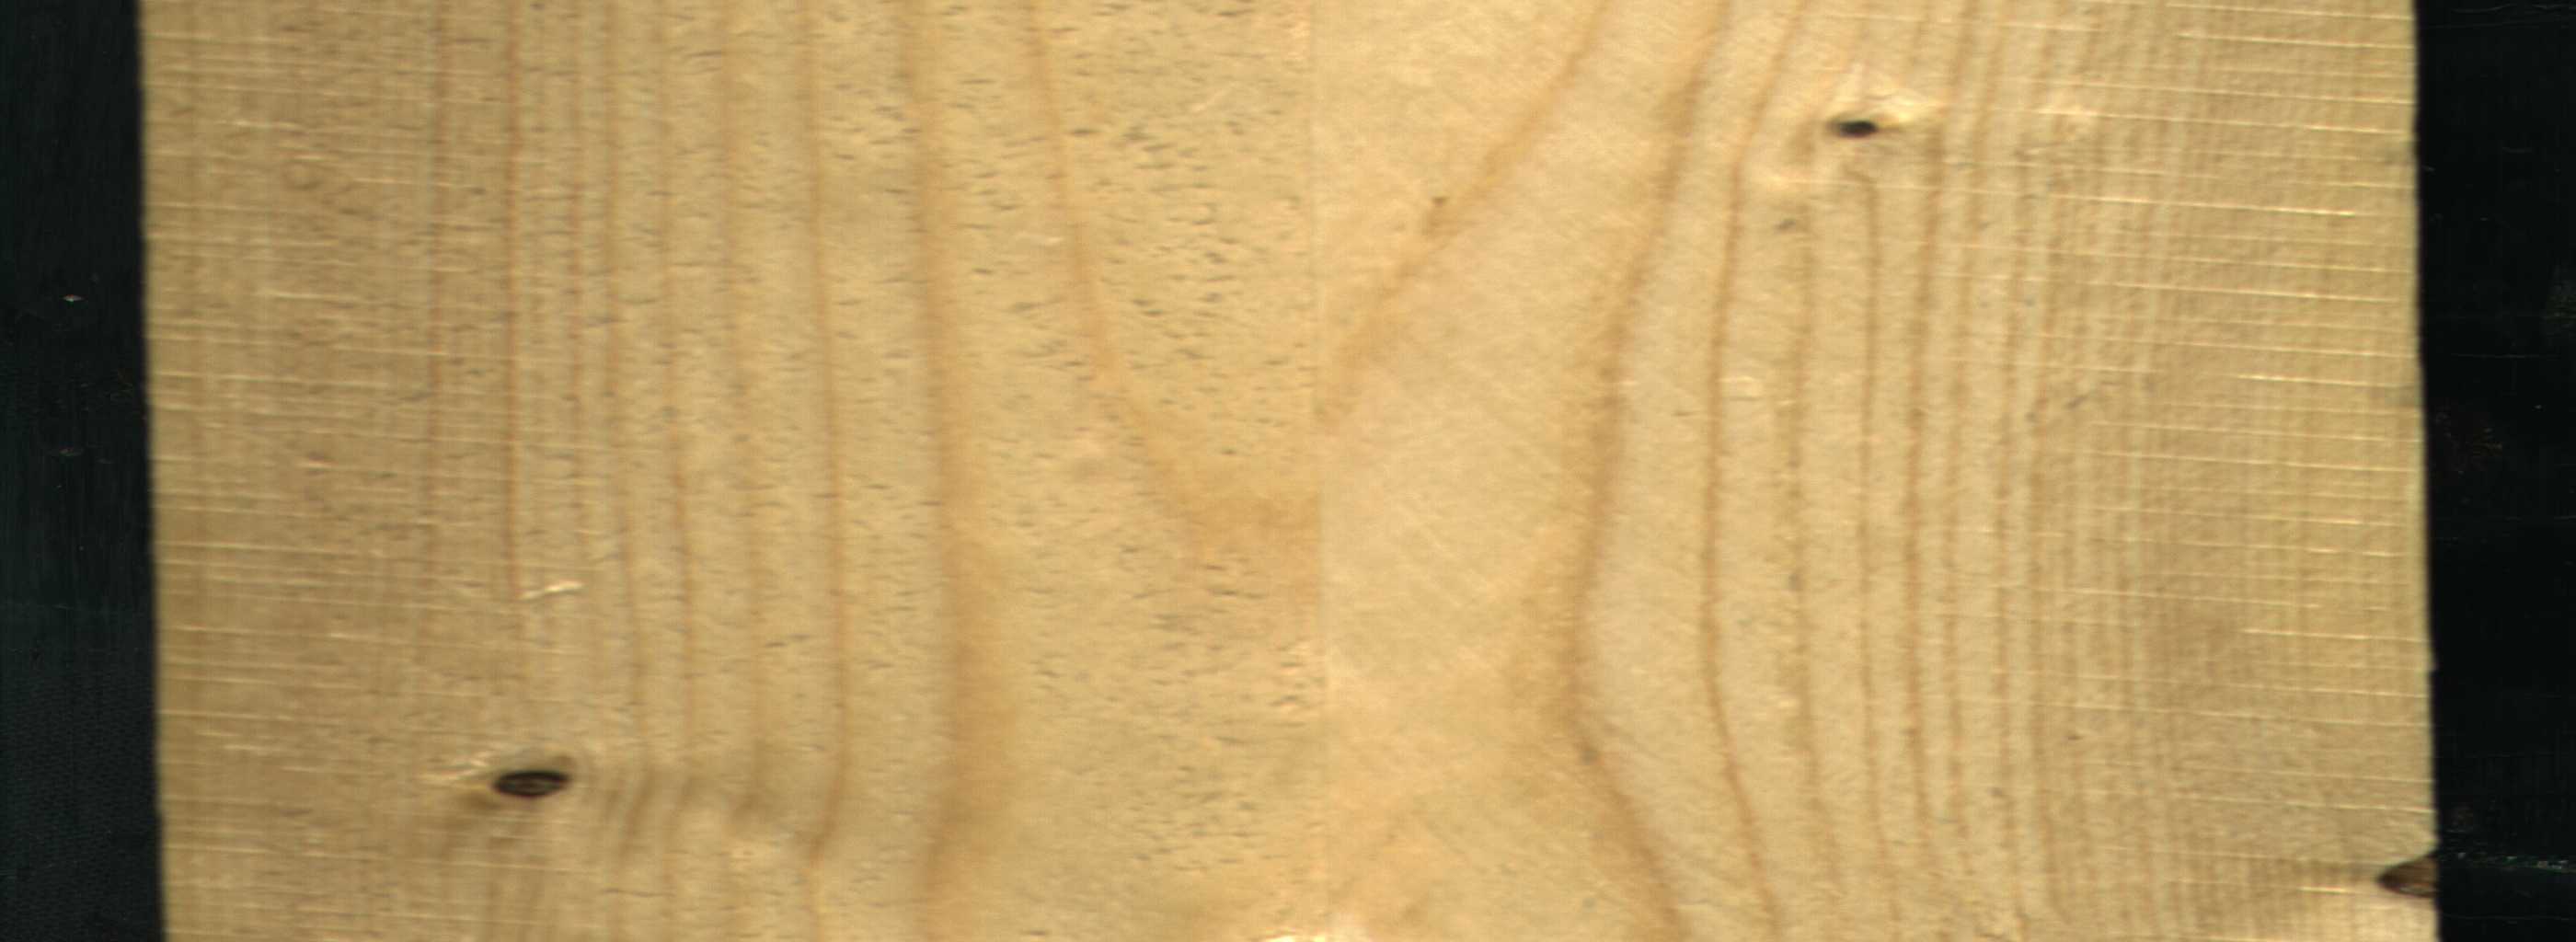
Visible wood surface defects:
Dead_Knot
Dead_Knot
Dead_Knot